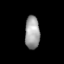
Tissue: lung
Cell type: Myeloid cells
Senescence score: 0.5503
Nuclear area (px): 474
Mean DAPI intensity: 159.262